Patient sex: M
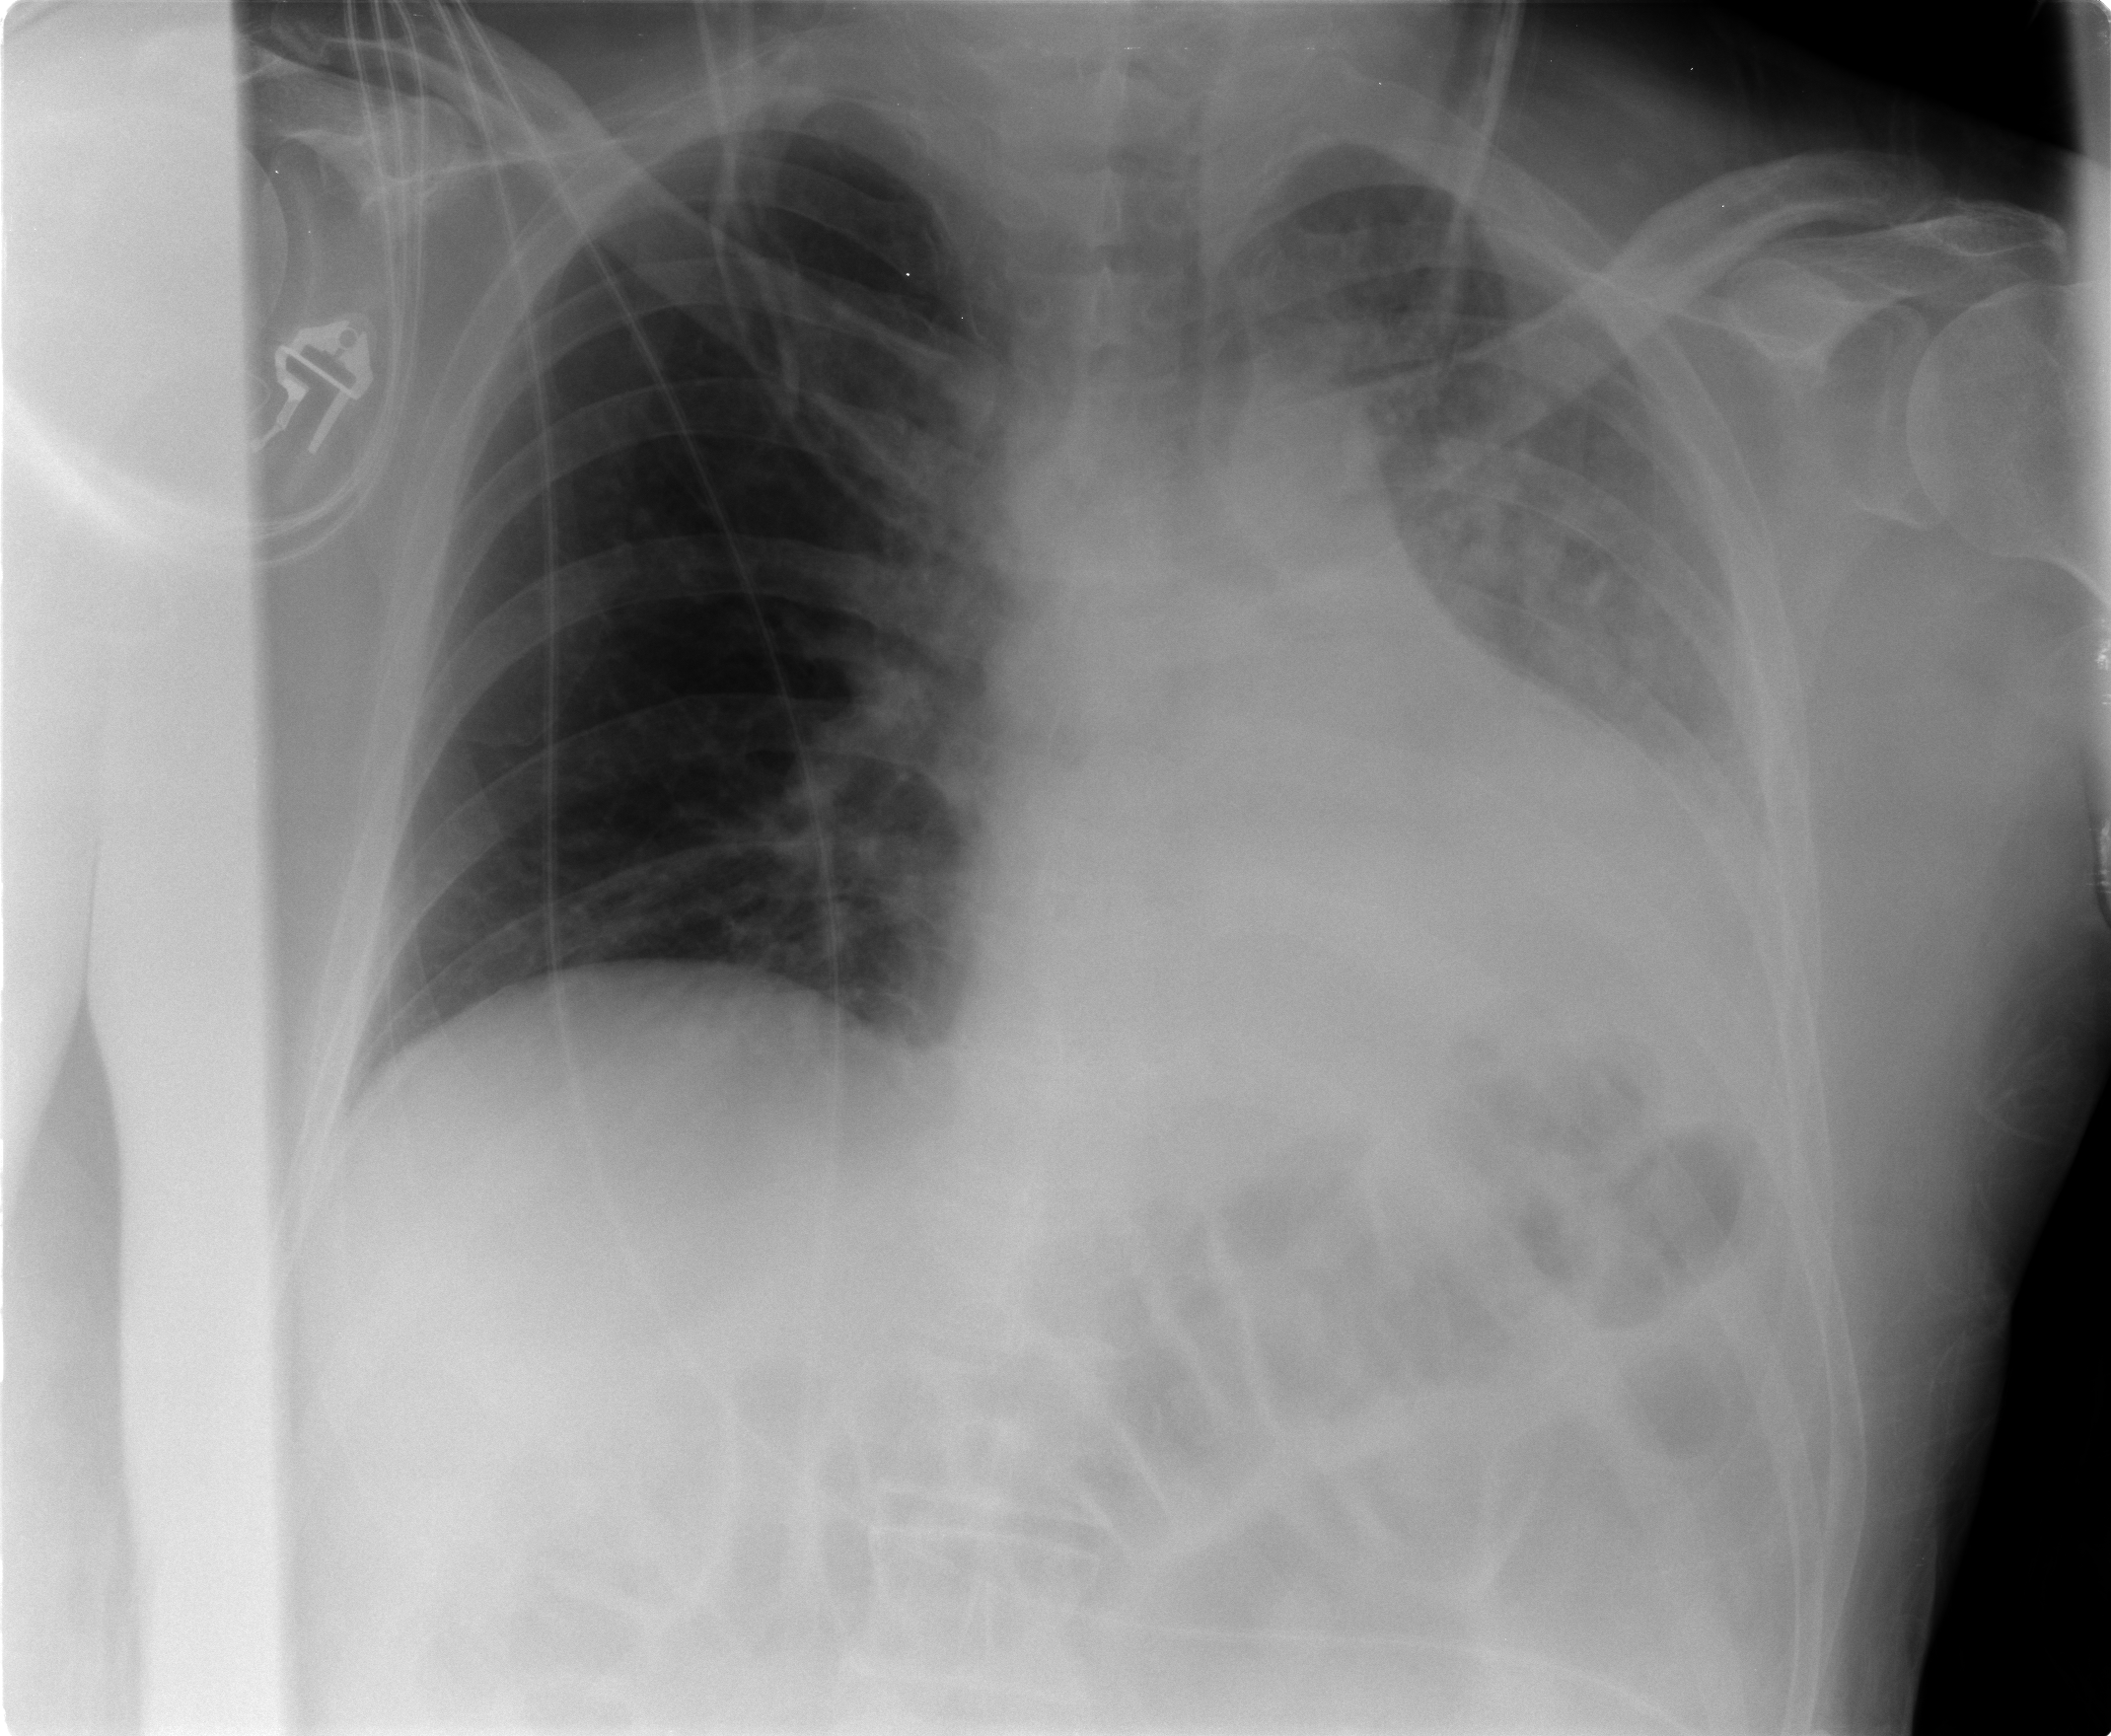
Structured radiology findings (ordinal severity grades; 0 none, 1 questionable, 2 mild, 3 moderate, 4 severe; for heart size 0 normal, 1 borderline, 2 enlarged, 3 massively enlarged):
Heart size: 2
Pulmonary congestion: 1
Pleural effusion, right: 0
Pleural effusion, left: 2
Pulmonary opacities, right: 0
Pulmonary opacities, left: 3
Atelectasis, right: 0
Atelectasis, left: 3